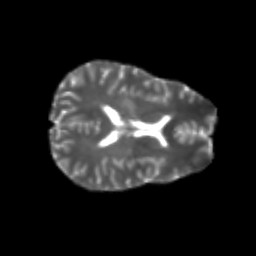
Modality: T2w
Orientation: axial
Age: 24
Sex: female
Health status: healthy
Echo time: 0.074 s